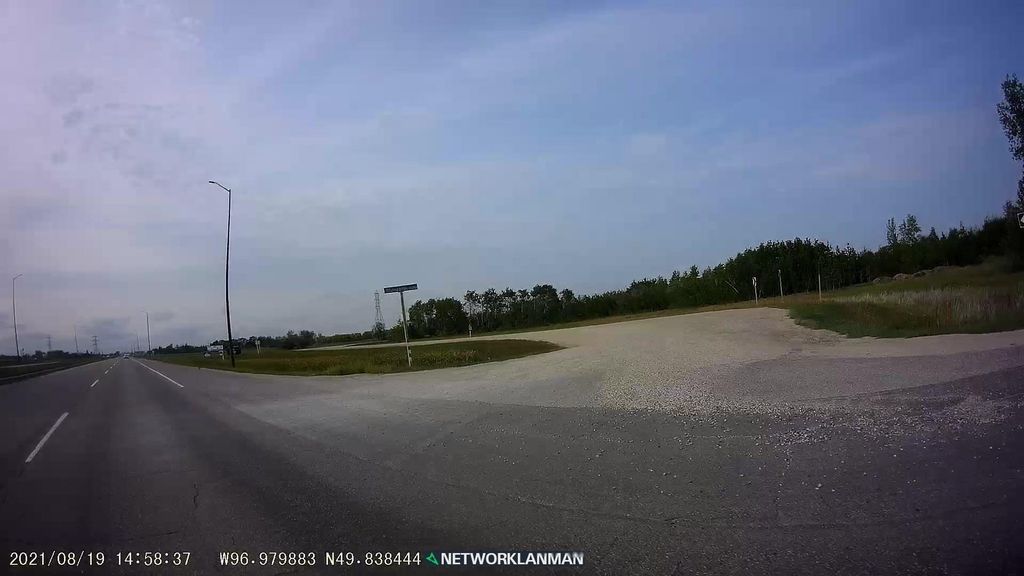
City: winnipeg